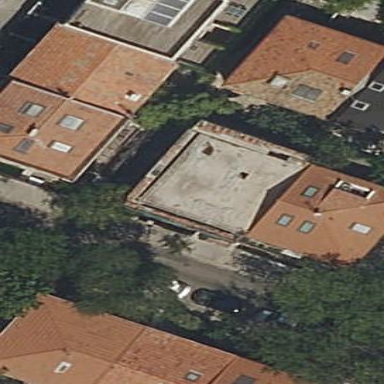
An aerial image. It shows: Terrace building.